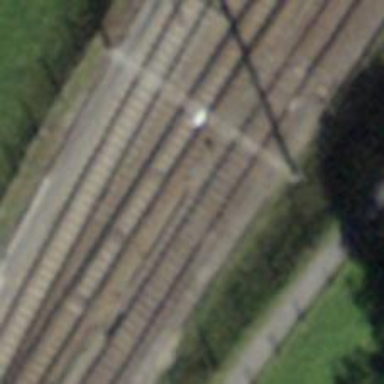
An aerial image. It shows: Railway switch.